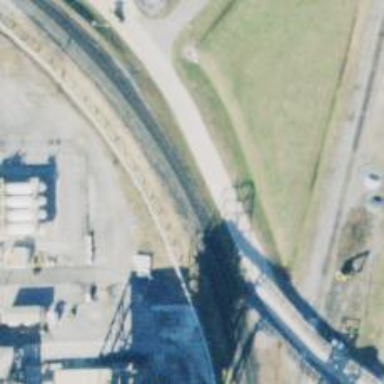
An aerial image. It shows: Railway spur service.